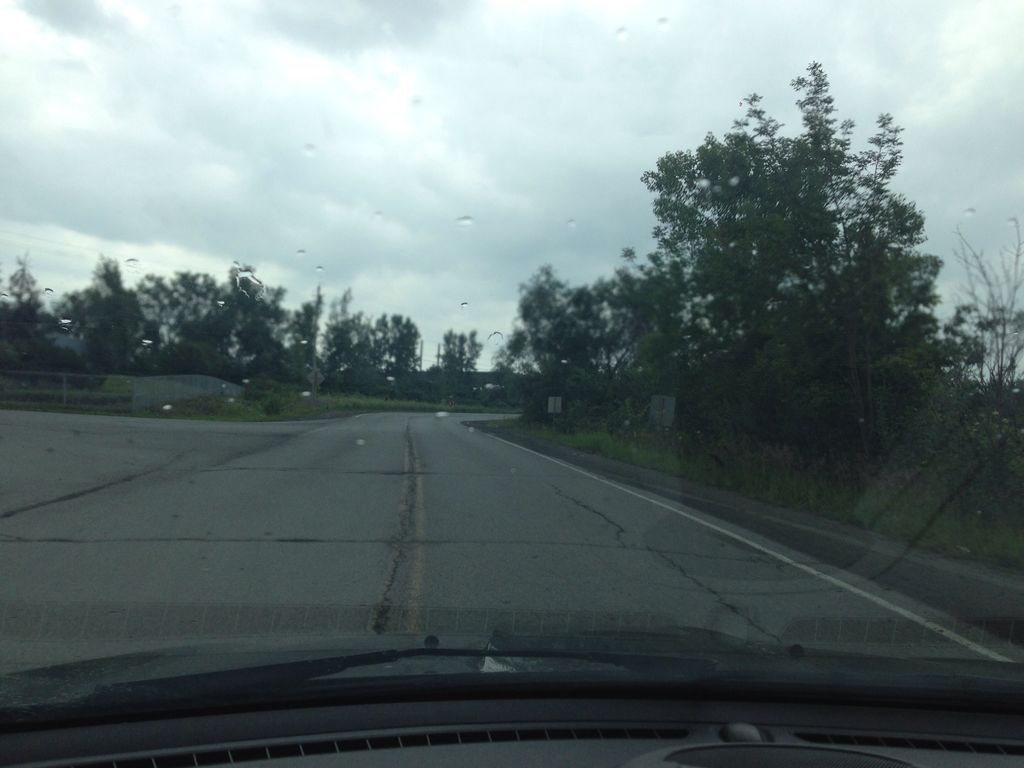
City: ottawa-gatineau